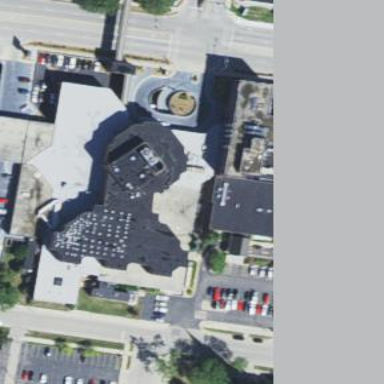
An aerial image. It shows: Hospital building.